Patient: sex F, age 68
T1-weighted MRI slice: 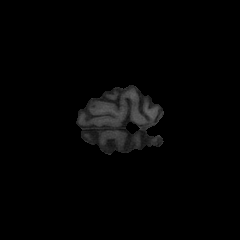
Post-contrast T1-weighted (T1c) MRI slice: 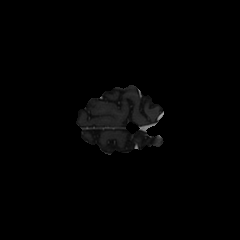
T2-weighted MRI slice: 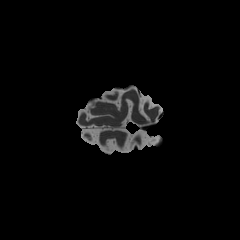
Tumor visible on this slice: no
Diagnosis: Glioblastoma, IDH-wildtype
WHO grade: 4